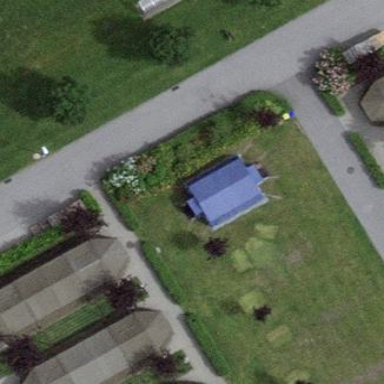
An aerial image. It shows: Hut.